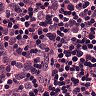
Metastatic tissue present: yes